Question:
In the above image, child is a ContentPresenter. Its Content is a ViewModel. However, its ContentTemplate is null.
In my XAML, I have a TabControl with the following structure:
'''
<local:SuperTabControlEx DataContext="{Binding WorkSpaceListViewModel}"
x:Name="superTabControl1" CloseButtonVisibility="Visible" TabStyle="OneNote2007" ClipToBounds="False" ContentInnerBorderBrush="Red" FontSize="24" >
<local:SuperTabControlEx.ItemsSource>
<Binding Path="WorkSpaceViewModels" />
</local:SuperTabControlEx.ItemsSource>
<TabControl.Template>
<ControlTemplate
TargetType="TabControl">
<DockPanel>
<TabPanel
DockPanel.Dock="Top"
IsItemsHost="True" />
<Grid
DockPanel.Dock="Bottom"
x:Name="PART_ItemsHolder" />
</DockPanel>
<!-- no content presenter -->
</ControlTemplate>
</TabControl.Template>
<TabControl.Resources>
<DataTemplate DataType="{x:Type vm:WorkSpaceViewModel}">
....
'''
WorkSpaceViewModels is an ObservableCollection of WorkSpaceViewModel. This code uses the code and technique from <URL>.
The correct DataTemplate - shown above in the TabControl.Resource - appears to be rendering my ViewModel for two Tabs.
However, my basic question is, how is my view getting hooked up to my WorkSpaceViewModel, yet, the ContentTemplate on the ContentPresenter is null? My requirement is to access a visual component from the ViewModel because a setting for the view is becoming unbound from its property in the ViewModel upon certain user actions, and I need to rebind it.
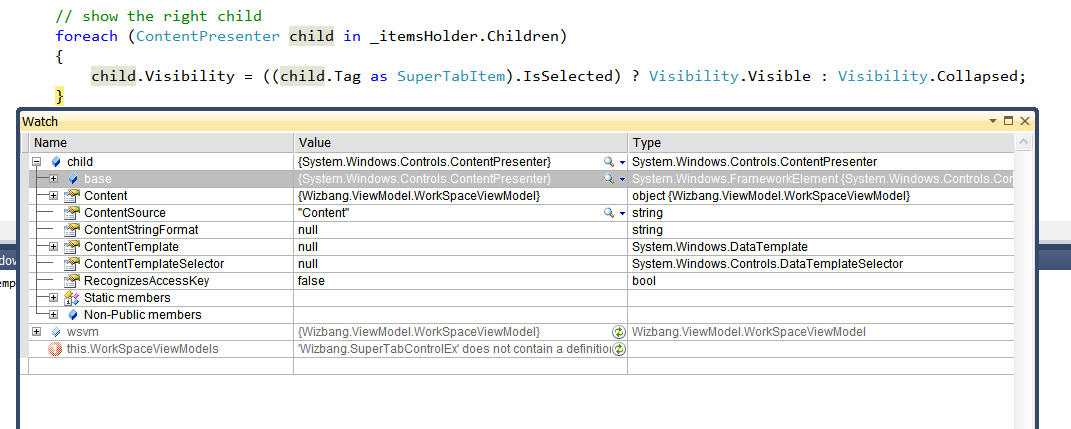
Answer: The DataTemplate is "implicitly" defined. The ContentPresenter will first use it's ContentTemplate/Selector, if any is defined. If not, then it will search for a DataTemplate resource without an explicit x:Key and whose DataType matches the type of it's Content.
This is discussed <URL>.
The View Model shouldn't really know about it's associated View. It sounds like there is something wrong with your Bindings, as in general you should not have to "rebind" them. Either way, an <URL> would be a good way to accomplish that.